Question: "Sorry for my English as it is not my native language"
On to the problem. I have a trouble with ng-autocomplete when I dynamically create form fields.
The ng-autocomplete works fine when I create an input tag in the file but when I try to add more tags via the javascript function the ng-autocomplete does not work in the new input tags created..

As you see in the picture the two input fields "Travel from" and "Travel to" have ng-autocomplete but the input field "travel via" which is created by the javascript function does not have ng-autocomplete..
The question is how can I add a working ng-autocomplete for every created input field via the function?
Down below is the file with the code for creating the input tag
'''
$(document).ready(function(){
var i=1;
$("#add_city").click(function(){
$('#end_city'+i).html('<input type="text" class="form-control input-lg ng-isolate-scope" name="via_city" ng-autocomplete="via_city" placeholder="Travel via" autocomplete="off" />');
$('#tab_logic').append('<div id="end_city'+(i+1)+'"></div>');
i++;
});
$("#delete_city").click(function(){
if(i>1){
$("#end_city"+(i-1)).html('');
i--;
}
});
});
'''
And there is the
'''
<div class="page-header">
<h4>Create your trip</h4>
</div>
<form ng-submit="submitTrip()"> <!-- ng-submit will disable the default form action and use our function -->
<!-- START CITY -->
<div class="form-group col-md-6">
<input type="text" class="form-control input-lg" name="start_city" ng-autocomplete="tripData.start_city" placeholder="Travel from">
</div>
<!-- END CITY -->
<div class="form-group col-md-6" id="tab_logic">
<div id="end_city0">
<input type="text" class="form-control input-lg" name="end_city" ng-autocomplete="tripData.end_city" placeholder="Travel to">
</div>
<div id="end_city1"></div>
</div>
<!-- START DATE -->
<div class="form-group col-md-6">
<input type="date" class="form-control input-lg" name="start_date" ng-model="tripData.start_date" placeholder="Travel date">
</div>
<!-- END DATE -->
<div class="form-group col-md-6">
<input type="date" class="form-control input-lg" name="end_date" ng-model="tripData.end_date" placeholder="Return date">
</div>
<!-- COMMENT -->
<div class="form-group col-md-12">
<textarea class="form-control input-lg" name="comment" ng-model="tripData.comment"></textarea>
</div>
<!-- Img -->
<div class="form-group col-md-12">
<input type="text" class="form-control input-lg" name="img" ng-model="tripData.img" placeholder="Image source">
</div>
<!-- SUBMIT BUTTON -->
<div class="form-group text-right">
<button type="submit" class="btn btn-primary btn-lg">Submit</button>
<a id="add_city" class="btn btn-default pull-left">Add City</a><a id='delete_city' class="pull-right btn btn-default">Delete City</a>
</div>
</form>
'''
I have looked at these two examples and I dont know why it does not work.. Please if anybody knows how to fix this problem it would help a lot :)
<URL>
<URL>
Thanks!
/K.A.
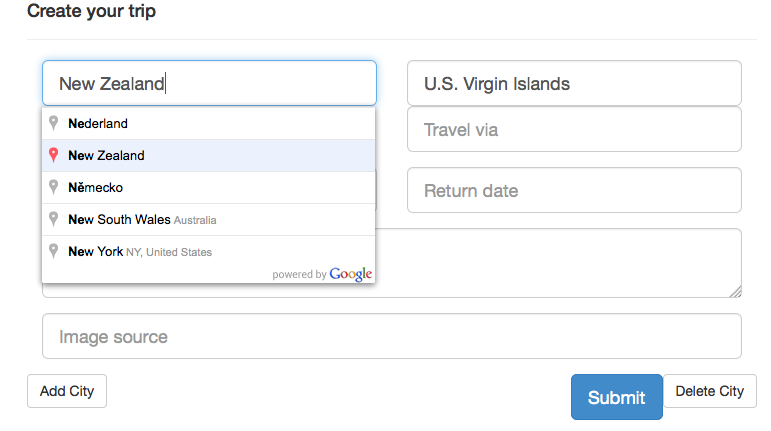
Answer: You need to compile the element by using the <URL> service:
'''
...
$('#tab_logic').append('<div id="end_city' + (i + 1) + '"></div>');
var element = angular.element(document.querySelector('#end_city' + i));
var scope = element.scope();
var $compile = element.injector().get('$compile');
$compile(element)(scope);
...
'''
Good short explanation of how to work with Angular from the 'outside' can be found <URL>.